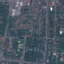
Label: Residential